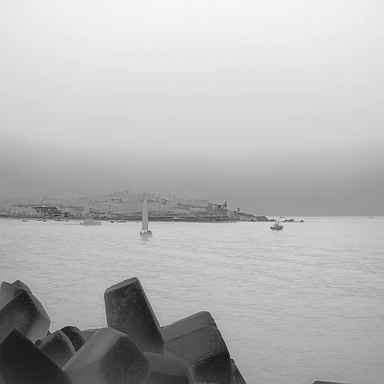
There is a bulk_carrier in the infrared image.